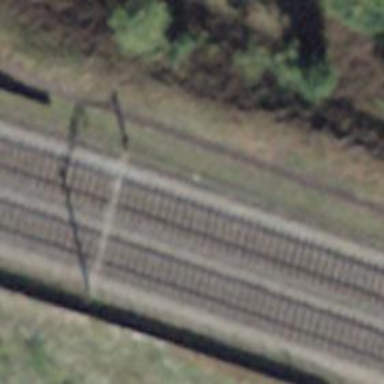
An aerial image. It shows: Single-track electrified railway with contact line.